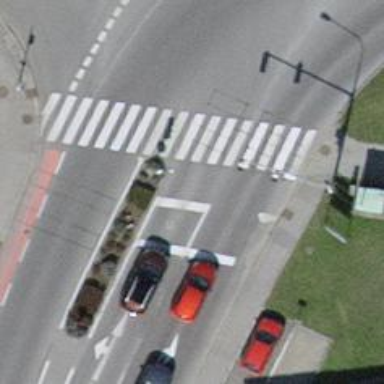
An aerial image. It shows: Asphalt road with primary highway designation. It has sidewalks on both sides and designated cycle lane.